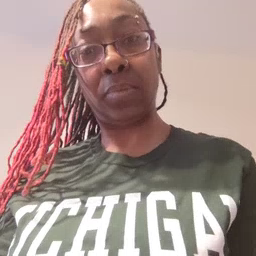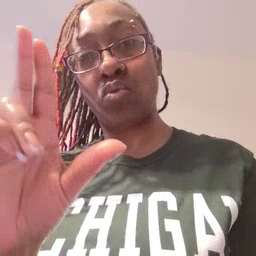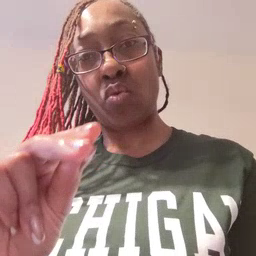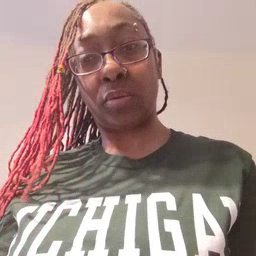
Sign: no